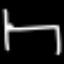
Label: bed